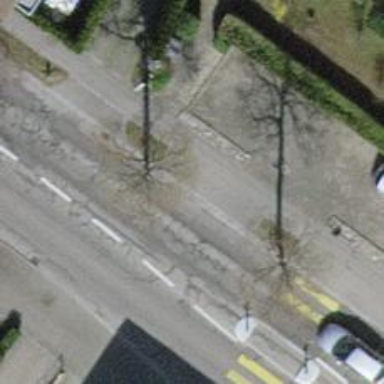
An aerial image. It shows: Urban tree adds touch of nature to the surroundings.